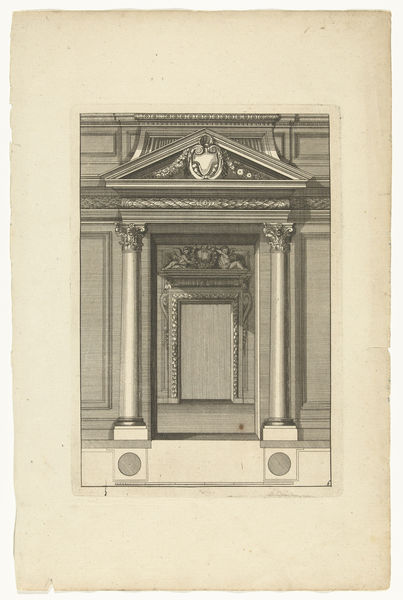
Titel: Deuropening met uitzicht op tweede deur
Künstler: Jean Lepautre
Standort: Amsterdam
Institution: Rijksmuseum
Schlagwörter: une gravure d'une porte, une gravure d'une porte antique